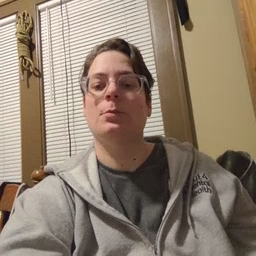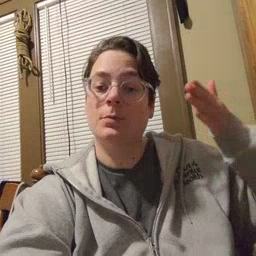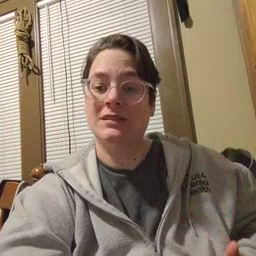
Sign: beside